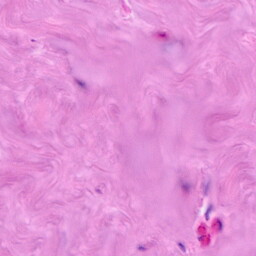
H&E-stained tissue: Breast